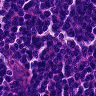
Metastatic tissue present: no